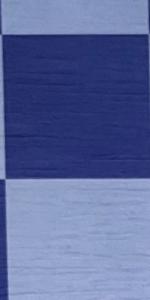
Label: Empty